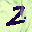
Label: 2